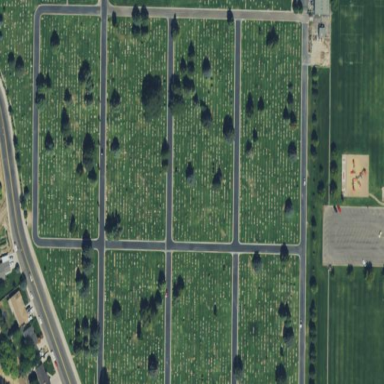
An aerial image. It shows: Graveyard used as cemetery.